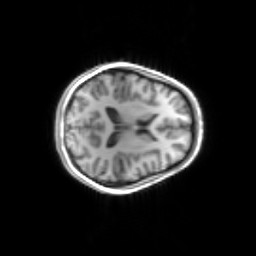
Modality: inplaneT1
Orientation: axial
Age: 25
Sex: female
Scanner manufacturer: siemens
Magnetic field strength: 3 T
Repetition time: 1.2 s
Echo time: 0.00251 s